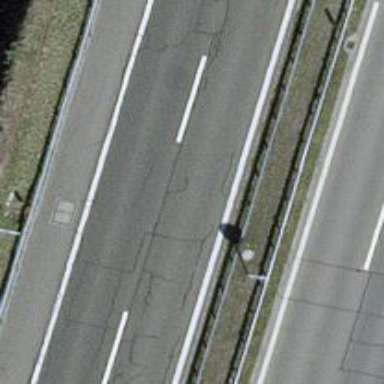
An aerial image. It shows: Asphalt motorway.